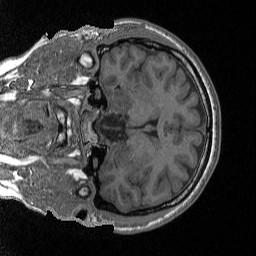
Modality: T1w
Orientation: sagittal
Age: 23
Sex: female
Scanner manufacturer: siemens
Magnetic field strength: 3 T
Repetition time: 5.1 s
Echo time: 1.76 s